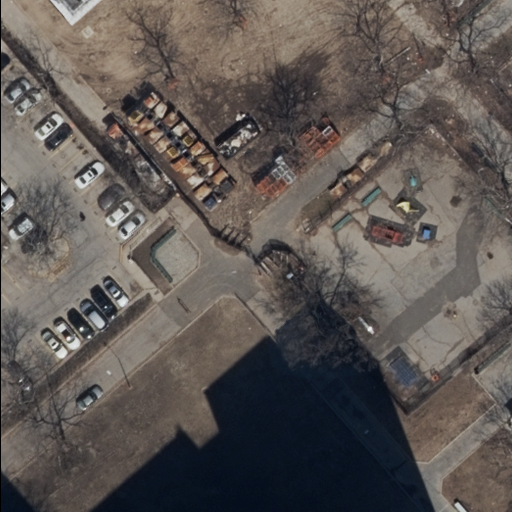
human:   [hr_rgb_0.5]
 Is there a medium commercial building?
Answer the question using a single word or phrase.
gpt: no

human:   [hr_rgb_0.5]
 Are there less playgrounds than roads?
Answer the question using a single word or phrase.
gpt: yes

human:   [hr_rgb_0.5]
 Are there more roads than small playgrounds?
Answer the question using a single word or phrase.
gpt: yes

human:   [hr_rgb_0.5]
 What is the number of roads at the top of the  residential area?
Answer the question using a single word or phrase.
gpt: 0

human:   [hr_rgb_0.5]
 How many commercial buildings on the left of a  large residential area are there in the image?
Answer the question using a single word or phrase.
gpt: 0

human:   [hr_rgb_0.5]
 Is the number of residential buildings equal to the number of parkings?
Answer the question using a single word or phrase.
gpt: yes

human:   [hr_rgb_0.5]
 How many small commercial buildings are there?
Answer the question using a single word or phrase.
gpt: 0

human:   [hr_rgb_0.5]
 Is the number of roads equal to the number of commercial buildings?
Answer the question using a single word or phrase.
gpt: no

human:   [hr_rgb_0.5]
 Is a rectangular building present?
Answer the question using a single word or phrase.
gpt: yes

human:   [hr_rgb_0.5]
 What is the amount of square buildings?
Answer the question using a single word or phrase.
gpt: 0

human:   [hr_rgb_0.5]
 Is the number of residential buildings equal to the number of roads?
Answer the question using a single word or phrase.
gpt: no

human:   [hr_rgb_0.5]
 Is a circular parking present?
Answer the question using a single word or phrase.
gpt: no

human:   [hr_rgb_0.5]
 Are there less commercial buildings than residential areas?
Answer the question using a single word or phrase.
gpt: yes

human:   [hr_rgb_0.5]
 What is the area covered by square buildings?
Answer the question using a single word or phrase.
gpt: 0m2

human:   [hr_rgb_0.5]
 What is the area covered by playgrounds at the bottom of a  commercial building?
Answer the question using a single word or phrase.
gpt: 0m2

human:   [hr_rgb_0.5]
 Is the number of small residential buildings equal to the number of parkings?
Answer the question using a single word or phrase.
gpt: yes

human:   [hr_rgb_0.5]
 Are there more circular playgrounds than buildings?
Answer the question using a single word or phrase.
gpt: no

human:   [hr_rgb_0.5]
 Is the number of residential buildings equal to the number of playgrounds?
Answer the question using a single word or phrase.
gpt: yes

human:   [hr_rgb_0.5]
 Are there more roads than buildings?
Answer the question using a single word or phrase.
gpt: yes

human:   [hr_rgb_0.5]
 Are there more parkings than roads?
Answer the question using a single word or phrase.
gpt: no

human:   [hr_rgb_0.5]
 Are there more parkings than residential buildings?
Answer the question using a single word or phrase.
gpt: no

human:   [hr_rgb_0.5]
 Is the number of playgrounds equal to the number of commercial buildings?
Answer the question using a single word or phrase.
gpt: no

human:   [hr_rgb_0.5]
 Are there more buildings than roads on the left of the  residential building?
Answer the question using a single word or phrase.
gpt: yes

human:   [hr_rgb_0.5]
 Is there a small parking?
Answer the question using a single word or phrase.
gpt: no

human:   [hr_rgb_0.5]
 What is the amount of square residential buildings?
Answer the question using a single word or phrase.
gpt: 0

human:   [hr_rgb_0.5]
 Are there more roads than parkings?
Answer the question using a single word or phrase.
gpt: yes

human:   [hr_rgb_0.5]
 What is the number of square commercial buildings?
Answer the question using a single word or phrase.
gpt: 0

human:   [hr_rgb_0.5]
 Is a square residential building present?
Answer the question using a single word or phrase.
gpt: no

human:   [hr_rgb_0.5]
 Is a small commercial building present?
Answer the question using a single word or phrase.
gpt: no

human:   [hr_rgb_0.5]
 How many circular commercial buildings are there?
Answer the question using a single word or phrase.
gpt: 0

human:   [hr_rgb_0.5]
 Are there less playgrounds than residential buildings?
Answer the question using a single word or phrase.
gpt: no

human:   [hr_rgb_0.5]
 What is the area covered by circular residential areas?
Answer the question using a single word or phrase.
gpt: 0m2

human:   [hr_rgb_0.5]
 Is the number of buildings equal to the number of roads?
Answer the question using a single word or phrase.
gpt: no

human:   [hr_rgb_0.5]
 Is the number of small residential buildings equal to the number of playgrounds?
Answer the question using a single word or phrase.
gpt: yes

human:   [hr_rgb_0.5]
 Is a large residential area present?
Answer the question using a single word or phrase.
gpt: no

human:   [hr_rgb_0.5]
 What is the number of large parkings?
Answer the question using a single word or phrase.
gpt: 1